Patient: sex F, age 60
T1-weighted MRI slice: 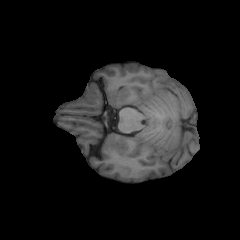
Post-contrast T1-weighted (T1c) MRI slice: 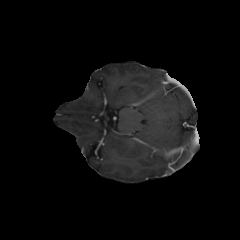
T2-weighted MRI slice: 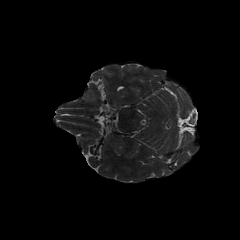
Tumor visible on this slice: yes
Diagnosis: Glioblastoma, IDH-wildtype
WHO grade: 4